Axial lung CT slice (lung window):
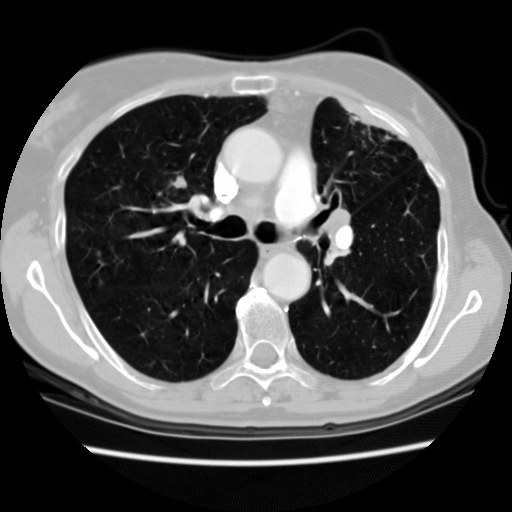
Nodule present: yes
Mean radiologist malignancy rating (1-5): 3.25